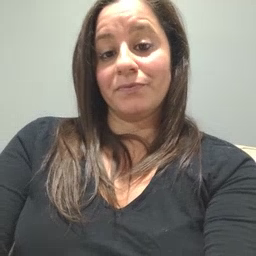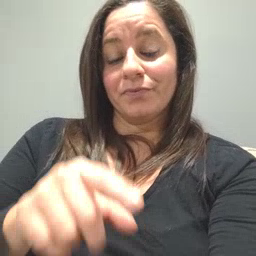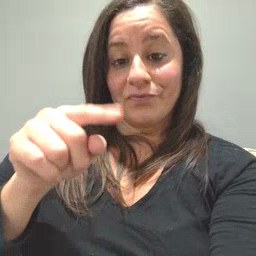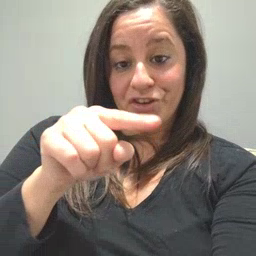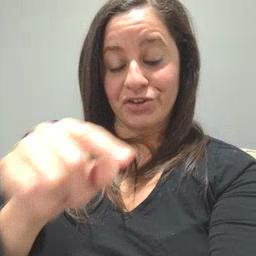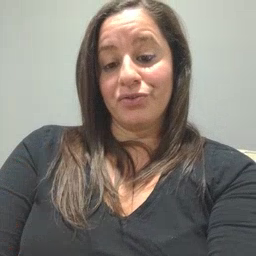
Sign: finger